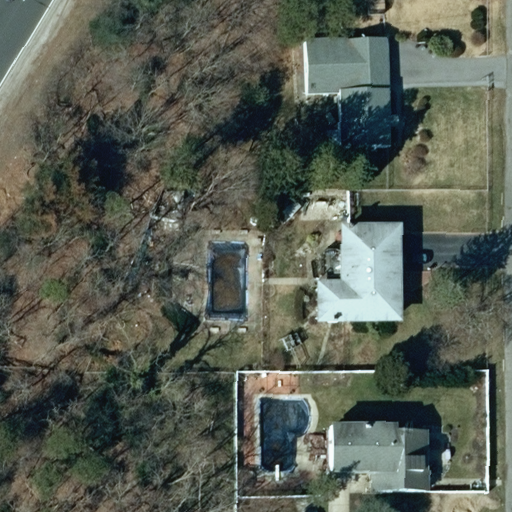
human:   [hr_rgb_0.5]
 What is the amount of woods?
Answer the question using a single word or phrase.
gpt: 1

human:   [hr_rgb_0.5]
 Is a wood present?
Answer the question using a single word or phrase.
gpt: yes

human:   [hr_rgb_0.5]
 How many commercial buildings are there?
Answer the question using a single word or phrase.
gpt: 0

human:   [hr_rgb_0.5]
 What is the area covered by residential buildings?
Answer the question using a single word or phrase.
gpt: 969m2

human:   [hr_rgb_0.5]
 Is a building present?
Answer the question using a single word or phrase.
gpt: yes

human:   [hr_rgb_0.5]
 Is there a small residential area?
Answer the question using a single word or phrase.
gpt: no

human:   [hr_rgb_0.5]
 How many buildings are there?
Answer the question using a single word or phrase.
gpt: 3

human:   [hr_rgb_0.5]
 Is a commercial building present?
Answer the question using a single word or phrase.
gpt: no

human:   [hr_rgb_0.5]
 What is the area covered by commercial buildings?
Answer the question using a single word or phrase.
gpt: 0m2

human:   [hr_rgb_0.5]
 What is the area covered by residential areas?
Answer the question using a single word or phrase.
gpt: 4096m2

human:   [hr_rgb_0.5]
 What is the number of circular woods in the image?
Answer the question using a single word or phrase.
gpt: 0

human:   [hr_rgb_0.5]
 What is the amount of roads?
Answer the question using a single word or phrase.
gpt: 0

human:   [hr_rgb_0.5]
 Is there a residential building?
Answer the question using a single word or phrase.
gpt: yes

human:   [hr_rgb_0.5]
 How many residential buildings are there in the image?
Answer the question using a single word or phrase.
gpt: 3

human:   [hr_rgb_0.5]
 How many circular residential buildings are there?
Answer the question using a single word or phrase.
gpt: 0

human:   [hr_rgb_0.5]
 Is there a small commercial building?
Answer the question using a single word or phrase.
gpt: no

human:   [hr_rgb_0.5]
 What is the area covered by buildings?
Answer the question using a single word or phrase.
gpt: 969m2

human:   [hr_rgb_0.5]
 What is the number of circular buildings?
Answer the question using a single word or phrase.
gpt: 0

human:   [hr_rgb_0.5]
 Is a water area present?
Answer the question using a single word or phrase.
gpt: no

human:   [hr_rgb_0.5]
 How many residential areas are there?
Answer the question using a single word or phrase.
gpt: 1

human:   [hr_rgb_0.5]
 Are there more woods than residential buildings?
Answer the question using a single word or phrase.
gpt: no

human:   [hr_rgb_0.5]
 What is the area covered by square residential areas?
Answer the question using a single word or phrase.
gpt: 0m2

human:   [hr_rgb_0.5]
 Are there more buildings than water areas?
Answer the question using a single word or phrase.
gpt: yes

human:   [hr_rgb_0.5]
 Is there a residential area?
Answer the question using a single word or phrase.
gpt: yes

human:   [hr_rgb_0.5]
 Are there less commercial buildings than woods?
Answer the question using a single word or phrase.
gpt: yes

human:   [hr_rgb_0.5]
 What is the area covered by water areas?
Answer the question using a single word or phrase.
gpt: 0m2

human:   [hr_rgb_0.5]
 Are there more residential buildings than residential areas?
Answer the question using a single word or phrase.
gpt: yes

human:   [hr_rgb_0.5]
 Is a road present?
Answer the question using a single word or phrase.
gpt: no

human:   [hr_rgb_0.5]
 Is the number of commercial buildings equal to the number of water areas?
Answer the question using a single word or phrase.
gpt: yes

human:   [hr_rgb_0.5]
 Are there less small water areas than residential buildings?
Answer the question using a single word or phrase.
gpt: yes

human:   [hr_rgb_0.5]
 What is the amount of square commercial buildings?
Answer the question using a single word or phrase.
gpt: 0

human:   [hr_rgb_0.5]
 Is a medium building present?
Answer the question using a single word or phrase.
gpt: yes

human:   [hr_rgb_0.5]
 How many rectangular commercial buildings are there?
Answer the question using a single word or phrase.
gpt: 0

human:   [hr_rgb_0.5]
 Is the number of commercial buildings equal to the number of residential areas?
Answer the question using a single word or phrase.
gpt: no

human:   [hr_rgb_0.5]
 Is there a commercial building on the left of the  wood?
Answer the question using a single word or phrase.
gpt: no

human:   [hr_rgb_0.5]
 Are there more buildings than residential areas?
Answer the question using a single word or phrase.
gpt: yes

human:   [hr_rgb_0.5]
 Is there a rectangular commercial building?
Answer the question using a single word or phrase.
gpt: no

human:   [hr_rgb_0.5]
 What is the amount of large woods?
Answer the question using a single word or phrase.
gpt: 1

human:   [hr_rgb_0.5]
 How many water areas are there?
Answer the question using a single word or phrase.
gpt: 0

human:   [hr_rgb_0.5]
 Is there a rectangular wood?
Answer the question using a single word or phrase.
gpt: yes

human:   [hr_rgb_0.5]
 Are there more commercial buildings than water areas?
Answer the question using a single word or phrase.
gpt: no

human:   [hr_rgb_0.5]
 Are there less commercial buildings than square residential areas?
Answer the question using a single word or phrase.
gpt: no

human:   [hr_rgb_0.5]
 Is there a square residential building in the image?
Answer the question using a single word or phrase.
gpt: no

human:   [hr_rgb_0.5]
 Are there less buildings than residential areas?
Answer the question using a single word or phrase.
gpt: no

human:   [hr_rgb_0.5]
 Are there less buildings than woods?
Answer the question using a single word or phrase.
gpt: no

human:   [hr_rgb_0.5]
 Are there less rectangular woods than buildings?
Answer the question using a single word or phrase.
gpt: yes

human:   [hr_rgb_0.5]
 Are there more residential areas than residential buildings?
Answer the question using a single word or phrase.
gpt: no

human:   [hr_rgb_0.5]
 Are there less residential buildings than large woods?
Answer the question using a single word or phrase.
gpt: no

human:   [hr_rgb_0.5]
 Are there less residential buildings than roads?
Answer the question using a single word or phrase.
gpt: no

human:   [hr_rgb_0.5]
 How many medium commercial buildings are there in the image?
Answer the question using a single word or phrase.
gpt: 0

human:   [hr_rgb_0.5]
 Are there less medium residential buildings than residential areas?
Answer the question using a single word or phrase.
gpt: no

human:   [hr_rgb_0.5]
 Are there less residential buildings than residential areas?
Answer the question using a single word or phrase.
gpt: no

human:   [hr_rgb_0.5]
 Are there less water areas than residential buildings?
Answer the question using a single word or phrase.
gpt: yes

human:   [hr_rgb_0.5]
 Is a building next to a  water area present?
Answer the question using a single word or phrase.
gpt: no

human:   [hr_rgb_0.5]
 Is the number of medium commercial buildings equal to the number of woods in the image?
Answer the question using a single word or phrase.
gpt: no

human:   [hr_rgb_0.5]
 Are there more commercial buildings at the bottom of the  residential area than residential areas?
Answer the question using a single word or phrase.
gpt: no

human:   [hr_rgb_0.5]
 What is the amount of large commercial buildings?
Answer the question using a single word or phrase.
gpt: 0

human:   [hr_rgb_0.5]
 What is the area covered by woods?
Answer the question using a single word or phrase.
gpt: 6505m2

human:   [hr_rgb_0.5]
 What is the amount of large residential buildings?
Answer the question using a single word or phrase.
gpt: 0

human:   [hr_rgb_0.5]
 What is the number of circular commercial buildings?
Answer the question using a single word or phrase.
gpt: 0

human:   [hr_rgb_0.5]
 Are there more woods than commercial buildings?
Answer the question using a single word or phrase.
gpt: yes

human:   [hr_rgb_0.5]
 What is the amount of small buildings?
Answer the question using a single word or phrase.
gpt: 0

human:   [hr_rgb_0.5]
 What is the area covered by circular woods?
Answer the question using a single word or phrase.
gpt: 0m2

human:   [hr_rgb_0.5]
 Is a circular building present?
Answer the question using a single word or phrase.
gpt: no